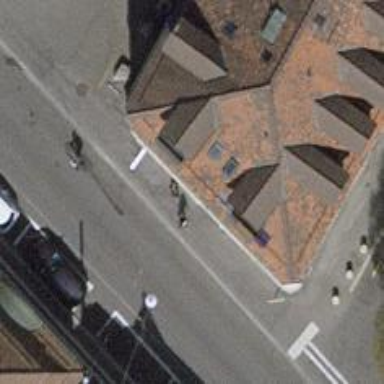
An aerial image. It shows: Restaurant.